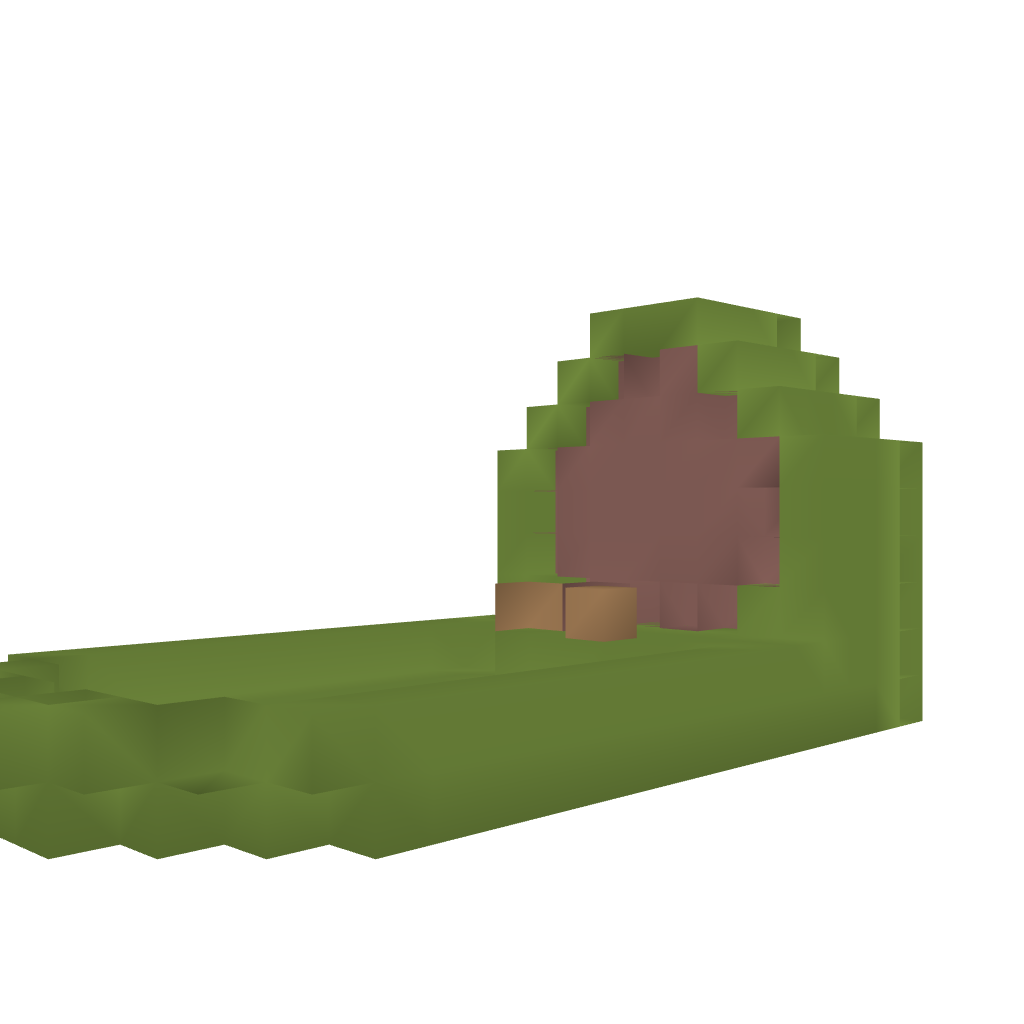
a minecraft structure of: Airboat bad low quality